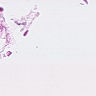
Metastatic tissue present: no